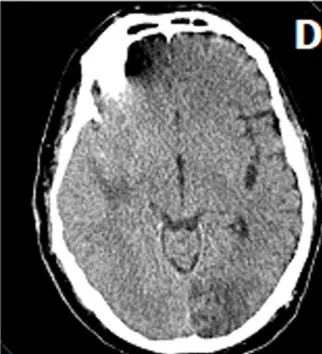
Hyperdense foci compatible with bilateral hemorrhagic changes accompanying the hypodense areas.
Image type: radiology (ct)